Here is the continuous-wavelet rendering of a rotor kit's vibration signal. Based on the visible evidence, which rotor condition applies: normal, misalignment, unbalance, looseness?
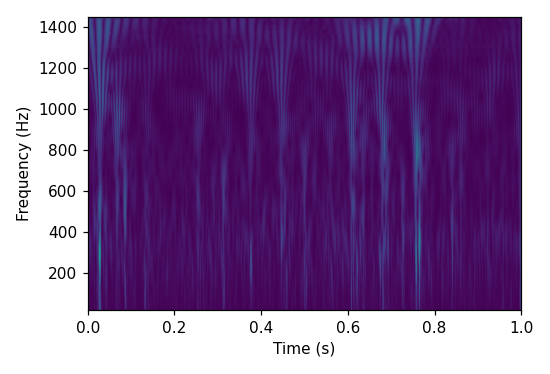
Answer: normal